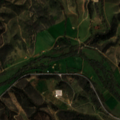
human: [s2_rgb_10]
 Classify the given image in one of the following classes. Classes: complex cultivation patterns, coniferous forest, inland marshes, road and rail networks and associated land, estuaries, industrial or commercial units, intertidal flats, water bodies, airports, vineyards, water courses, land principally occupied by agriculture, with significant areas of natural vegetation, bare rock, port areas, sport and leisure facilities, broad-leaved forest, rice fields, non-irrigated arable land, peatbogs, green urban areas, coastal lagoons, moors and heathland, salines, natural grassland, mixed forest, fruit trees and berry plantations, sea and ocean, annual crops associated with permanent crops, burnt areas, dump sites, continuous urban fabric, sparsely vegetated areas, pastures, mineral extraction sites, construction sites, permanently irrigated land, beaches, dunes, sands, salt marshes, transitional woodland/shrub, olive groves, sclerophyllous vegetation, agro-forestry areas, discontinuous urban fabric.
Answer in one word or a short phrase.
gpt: complex cultivation patterns, land principally occupied by agriculture, with significant areas of natural vegetation, broad-leaved forest, transitional woodland/shrub